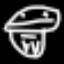
Label: frog